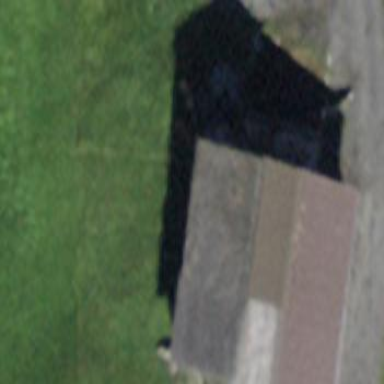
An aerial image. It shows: Rural barn.